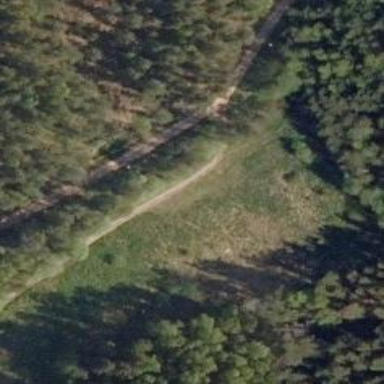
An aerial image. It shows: Path.